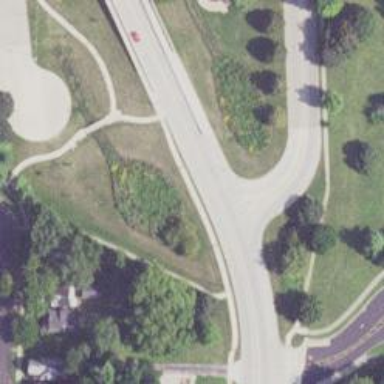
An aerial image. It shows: Secondary link road.